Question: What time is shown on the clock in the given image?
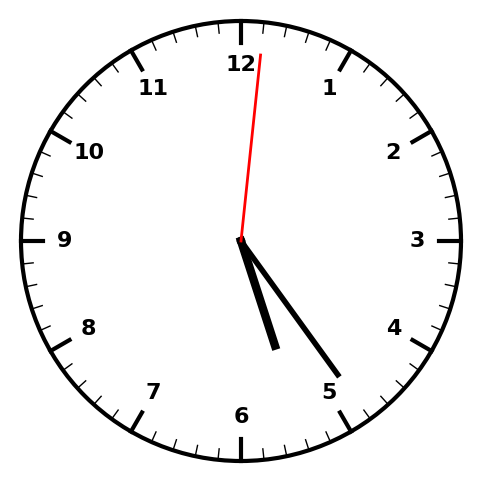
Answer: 05:24:01